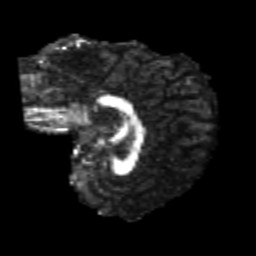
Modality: FA
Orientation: sagittal
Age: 24
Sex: male
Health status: healthy
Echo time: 0.074 s